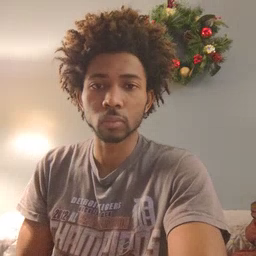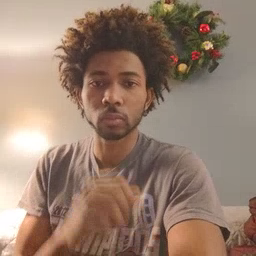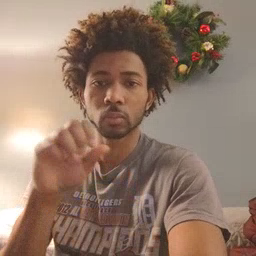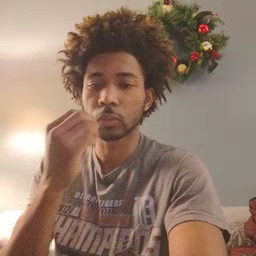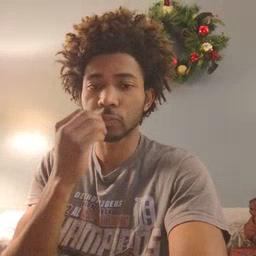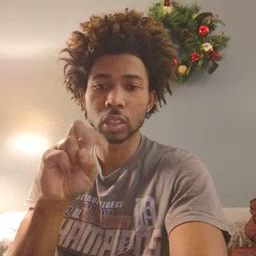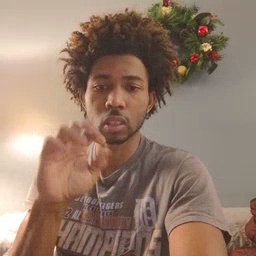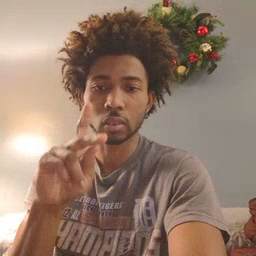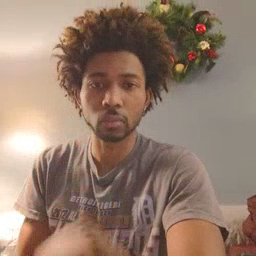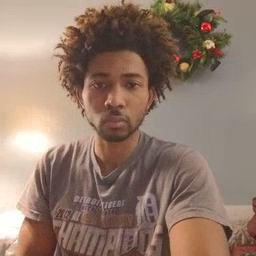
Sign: snack